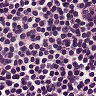
Metastatic tissue present: no